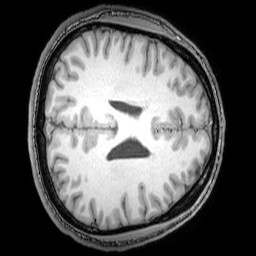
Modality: T1w
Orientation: axial
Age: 24
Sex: male
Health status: healthy
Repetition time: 0.081 s
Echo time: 0.037 s